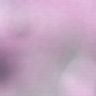
Metastatic tissue present: no